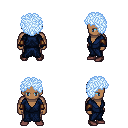
a pixel art fantasy rpg character, male body template, human, dark skin, blue robe, white pants, white cyan curly afro hairstyle, leather bracers, maroon shoes, four views (front, back, left, right), 2x2 character sprite sheet, small pixel art, hard edges, no anti-aliasing